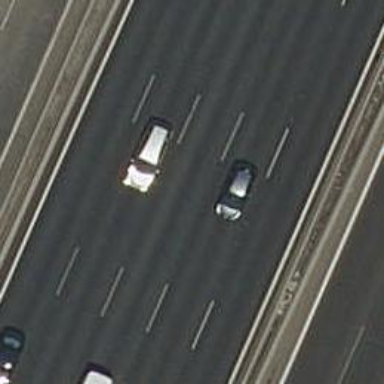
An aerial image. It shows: Asphalt motorway.